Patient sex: F
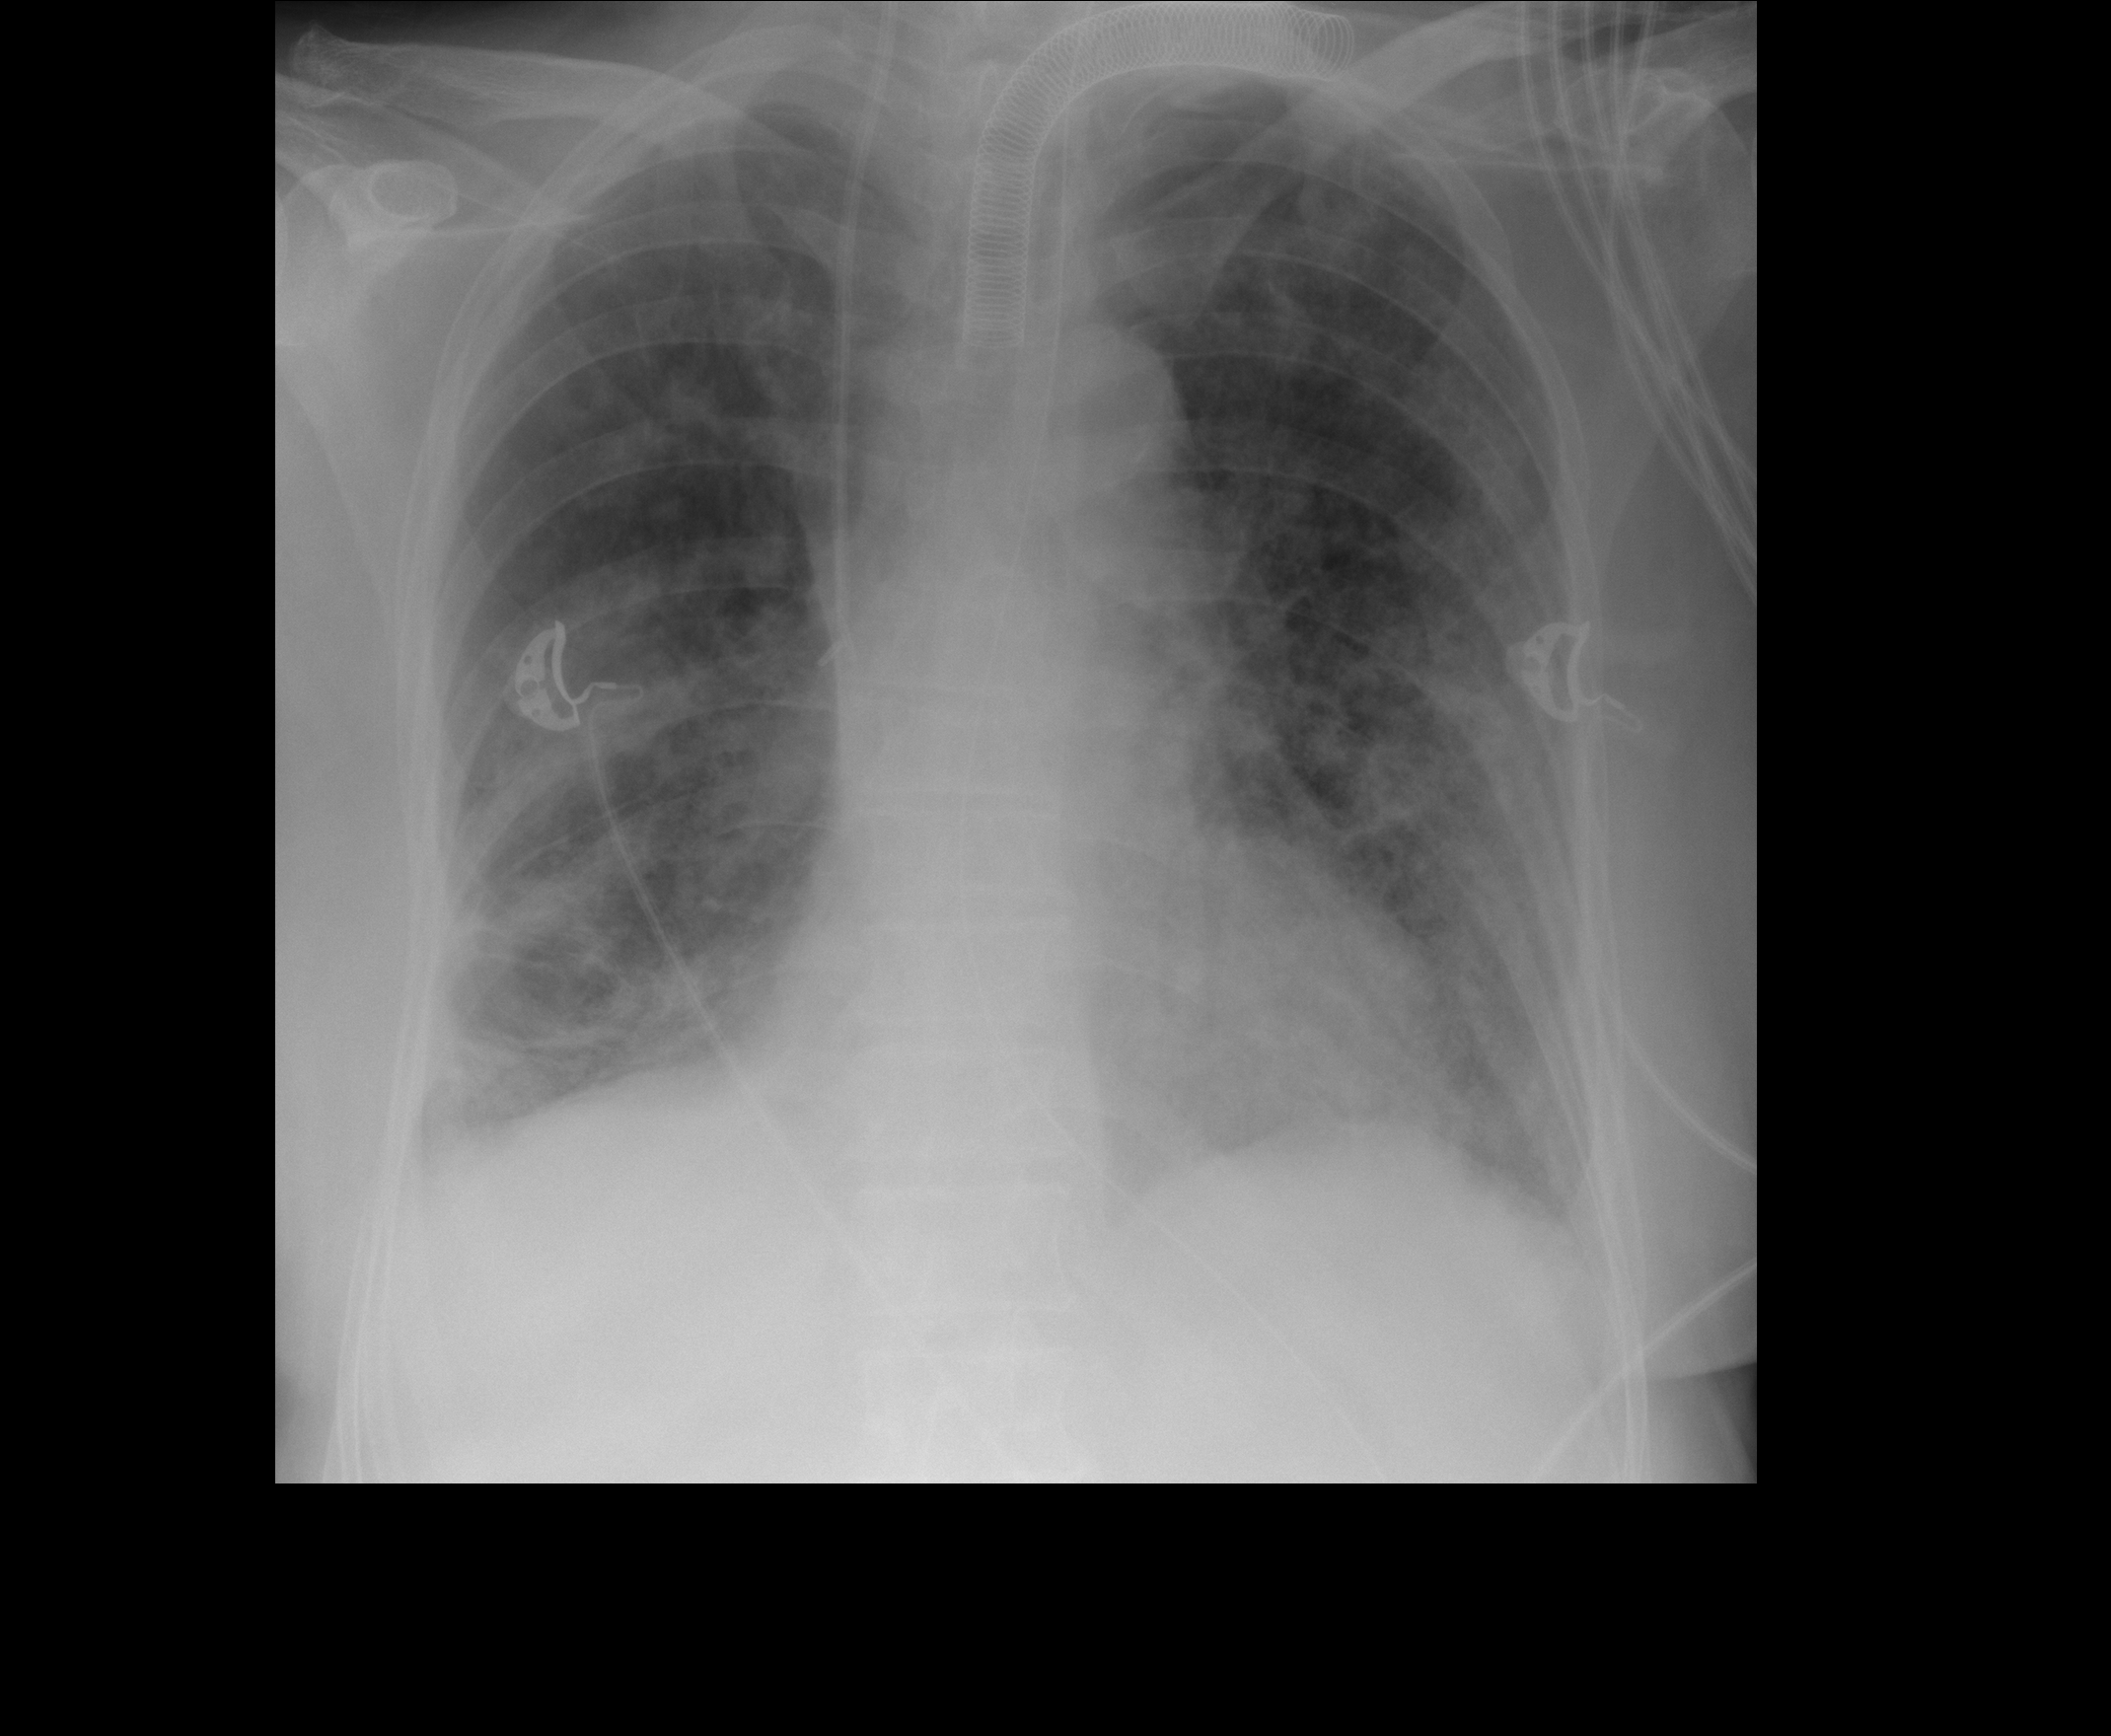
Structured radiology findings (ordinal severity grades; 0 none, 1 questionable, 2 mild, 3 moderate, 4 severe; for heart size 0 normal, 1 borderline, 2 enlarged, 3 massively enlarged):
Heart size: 0
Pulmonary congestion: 1
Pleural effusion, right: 2
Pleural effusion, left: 2
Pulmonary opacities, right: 2
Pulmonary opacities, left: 2
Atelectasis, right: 2
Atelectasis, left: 2